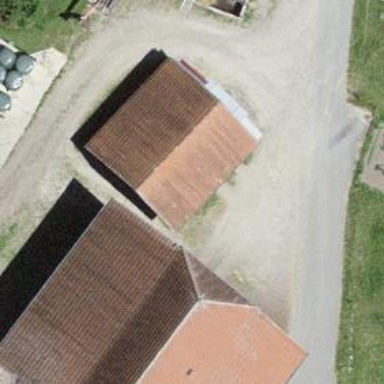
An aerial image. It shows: Barn.